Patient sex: M
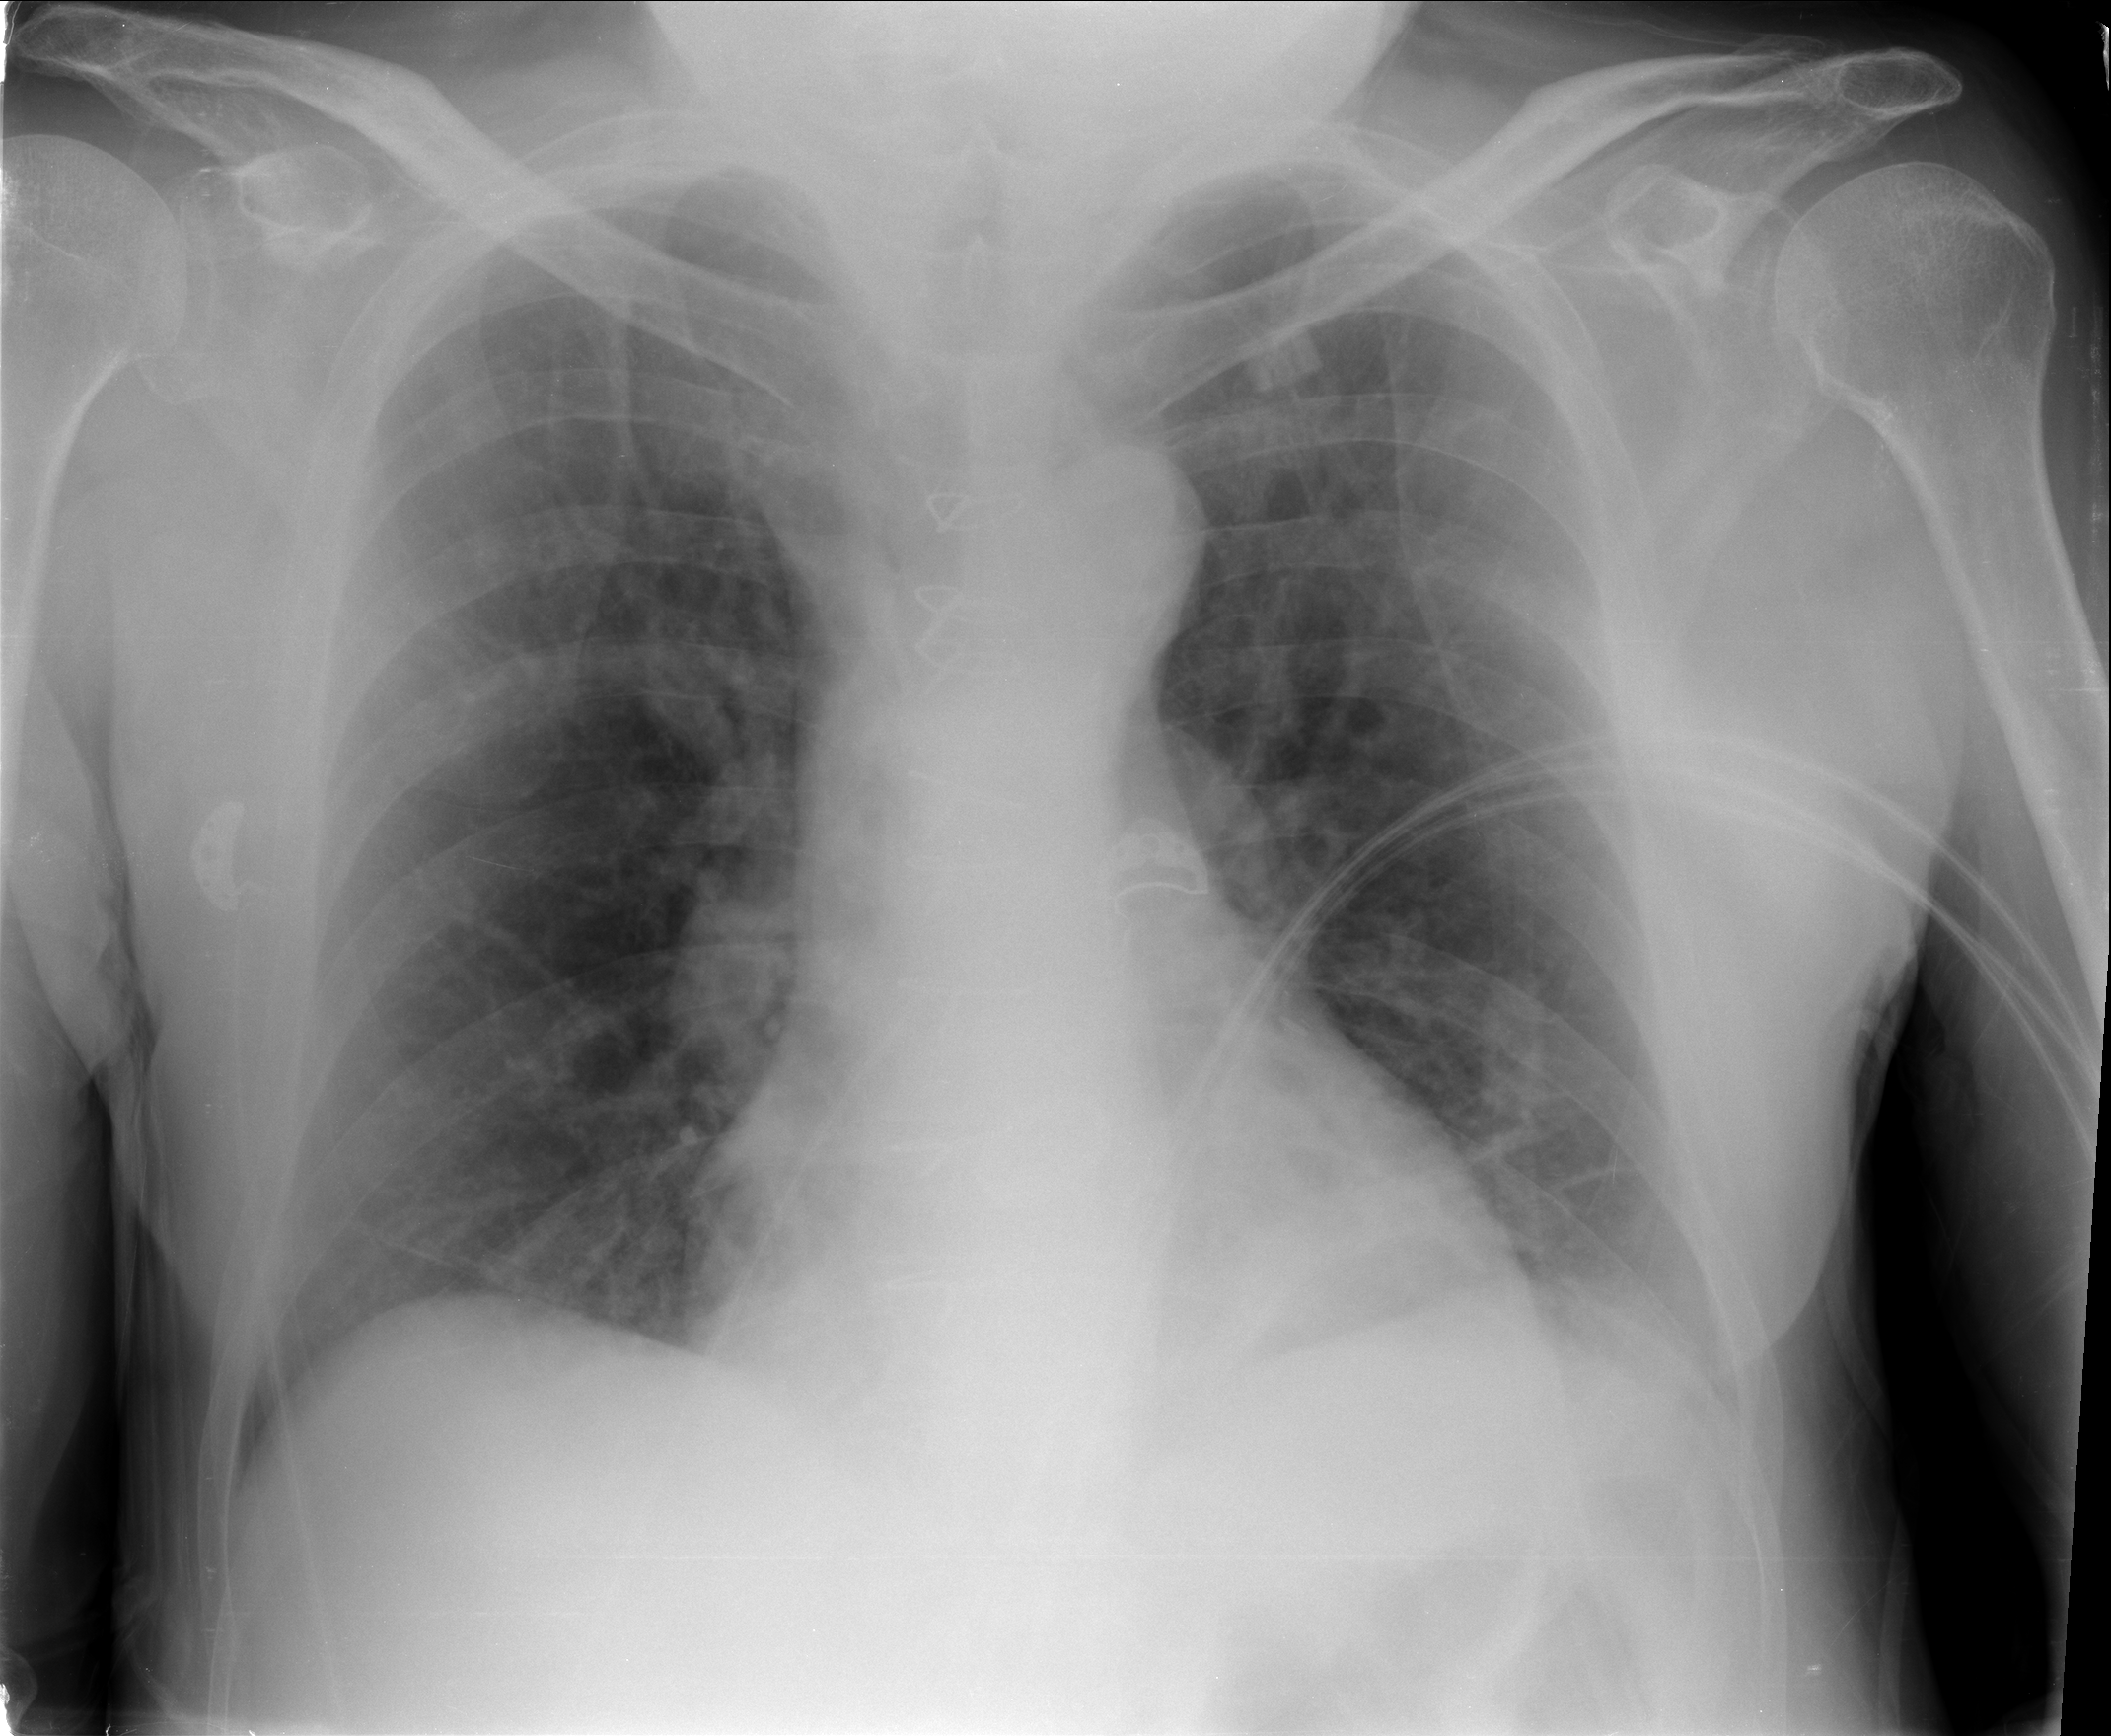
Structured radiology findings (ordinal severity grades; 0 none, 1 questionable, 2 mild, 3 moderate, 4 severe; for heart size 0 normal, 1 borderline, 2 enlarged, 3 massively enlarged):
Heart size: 0
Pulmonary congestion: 1
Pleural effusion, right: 0
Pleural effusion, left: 0
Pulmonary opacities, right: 0
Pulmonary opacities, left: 0
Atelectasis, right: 2
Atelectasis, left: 2